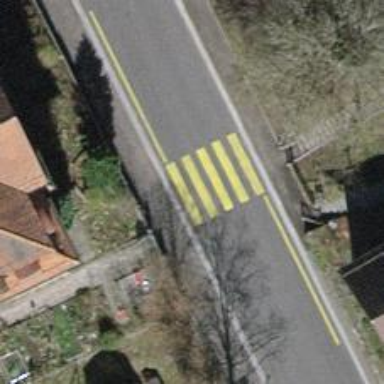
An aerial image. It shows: Zebra crossing on the road.